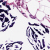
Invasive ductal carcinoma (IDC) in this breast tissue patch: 0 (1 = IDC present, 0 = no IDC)